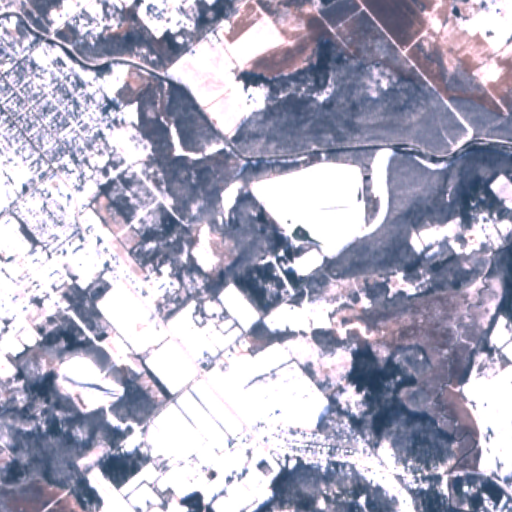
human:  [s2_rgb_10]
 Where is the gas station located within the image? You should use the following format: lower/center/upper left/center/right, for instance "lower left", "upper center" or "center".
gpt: The gas station is located in the upper left of the image.
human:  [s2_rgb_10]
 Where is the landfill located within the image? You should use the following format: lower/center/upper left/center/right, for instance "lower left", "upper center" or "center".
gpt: The landfill is located in the lower left of the image.
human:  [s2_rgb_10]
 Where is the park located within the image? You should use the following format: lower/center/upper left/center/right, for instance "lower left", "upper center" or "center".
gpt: The park is located in the upper left of the image.
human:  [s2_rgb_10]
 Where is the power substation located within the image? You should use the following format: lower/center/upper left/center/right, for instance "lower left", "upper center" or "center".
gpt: The power substation is located in the upper left of the image.
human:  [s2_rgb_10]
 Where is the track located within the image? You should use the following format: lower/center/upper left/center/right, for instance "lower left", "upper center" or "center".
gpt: The track is located in the upper left of the image.
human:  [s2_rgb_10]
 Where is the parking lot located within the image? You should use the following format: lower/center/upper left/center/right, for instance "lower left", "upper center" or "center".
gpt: There is no parking lot in the image.